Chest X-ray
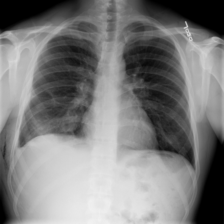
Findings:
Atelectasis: negative
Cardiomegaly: negative
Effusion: positive
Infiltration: positive
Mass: negative
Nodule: negative
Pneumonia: negative
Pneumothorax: negative
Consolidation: negative
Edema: negative
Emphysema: positive
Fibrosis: negative
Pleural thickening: positive
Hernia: negative